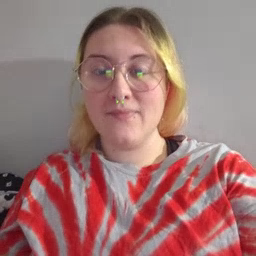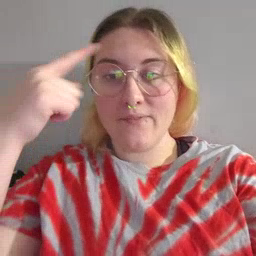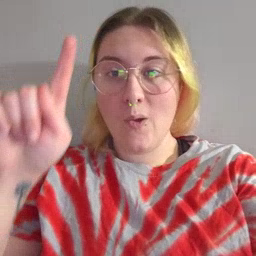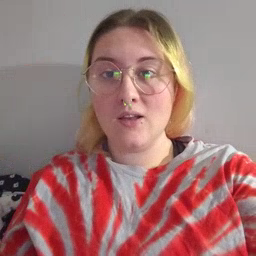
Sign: for